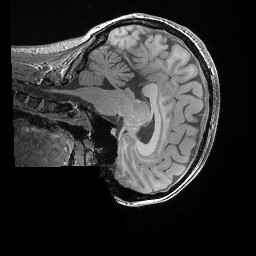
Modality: T1w
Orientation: sagittal
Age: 20
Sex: female
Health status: healthy
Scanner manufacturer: siemens
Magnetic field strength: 3 T
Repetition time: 0.02 s
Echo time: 0.00492 s